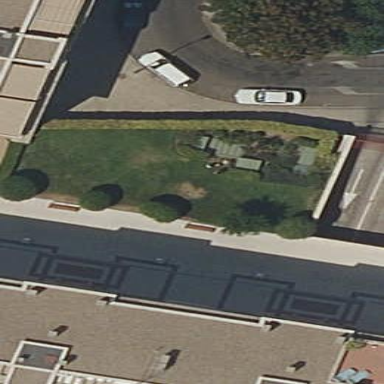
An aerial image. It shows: Garden area designated for leisure land.